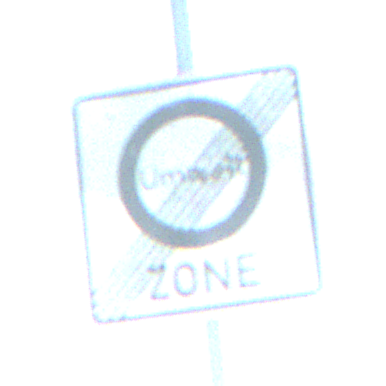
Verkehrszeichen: EndeUmweltzone
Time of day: SunriseSunset
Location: Outdoor (Nature)
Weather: Clear
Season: NotSpecified
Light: Natural